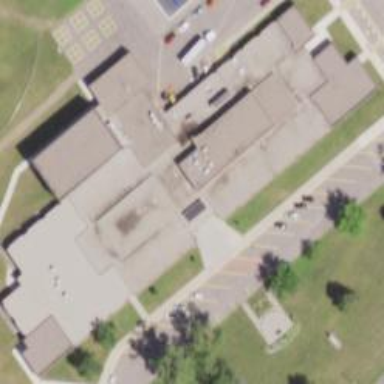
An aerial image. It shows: School building.